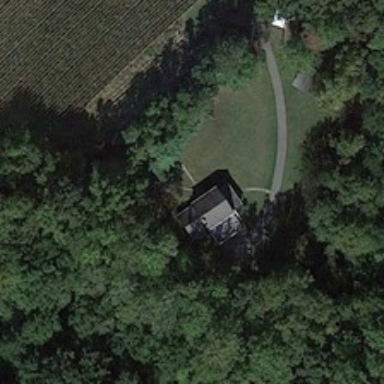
A forest is standing near a striped farmland  in which is a house with a road .